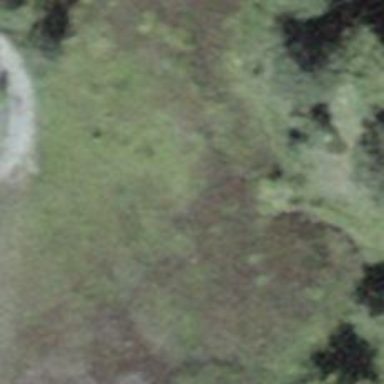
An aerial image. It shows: Wetland area dominated by reedbeds.